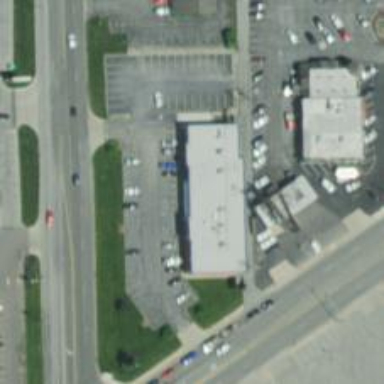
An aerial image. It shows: Pharmacy providing healthcare services.